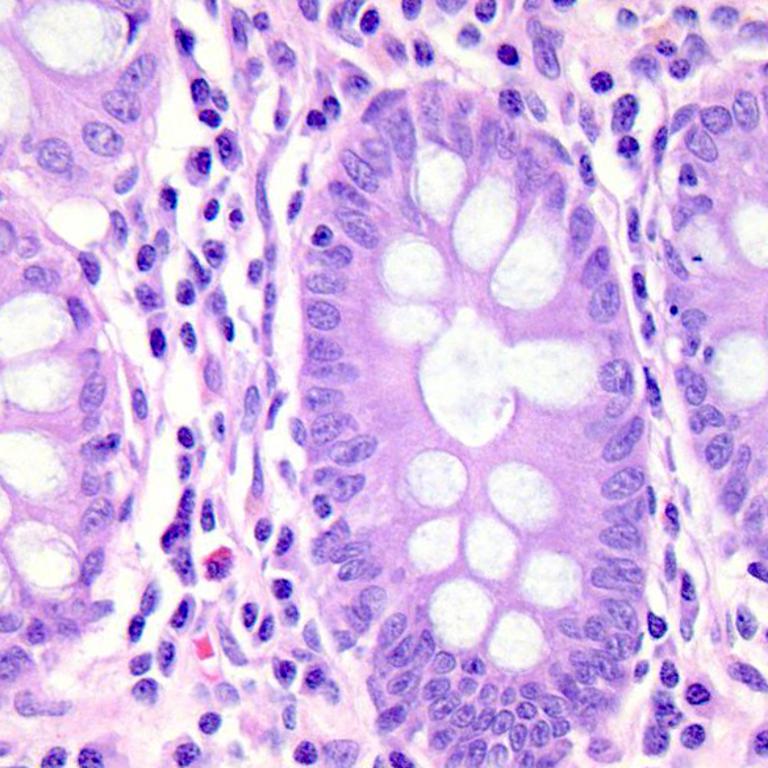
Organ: colon
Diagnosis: benign